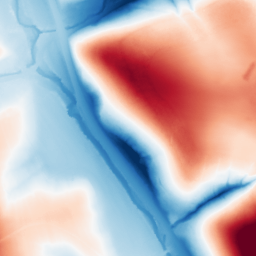
Category: classical
Decomposition family: gaussian_anisotropic
Decomposition parameters: sigma_x: 50
sigma_y: 50
Upsampling method: quadratic
Upsampling parameters: scale: 2
Upsampling scale: 2